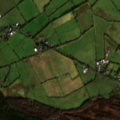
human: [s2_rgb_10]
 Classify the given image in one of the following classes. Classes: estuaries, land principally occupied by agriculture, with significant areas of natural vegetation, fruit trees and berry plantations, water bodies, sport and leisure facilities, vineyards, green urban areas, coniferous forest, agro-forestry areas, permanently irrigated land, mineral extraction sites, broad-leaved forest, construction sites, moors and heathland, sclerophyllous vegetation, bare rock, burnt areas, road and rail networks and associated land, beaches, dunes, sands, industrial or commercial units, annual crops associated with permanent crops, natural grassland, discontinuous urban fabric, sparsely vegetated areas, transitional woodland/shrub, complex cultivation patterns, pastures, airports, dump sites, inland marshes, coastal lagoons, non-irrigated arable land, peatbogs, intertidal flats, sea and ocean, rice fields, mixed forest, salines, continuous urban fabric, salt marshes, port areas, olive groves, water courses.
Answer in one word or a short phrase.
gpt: non-irrigated arable land, pastures, transitional woodland/shrub, peatbogs